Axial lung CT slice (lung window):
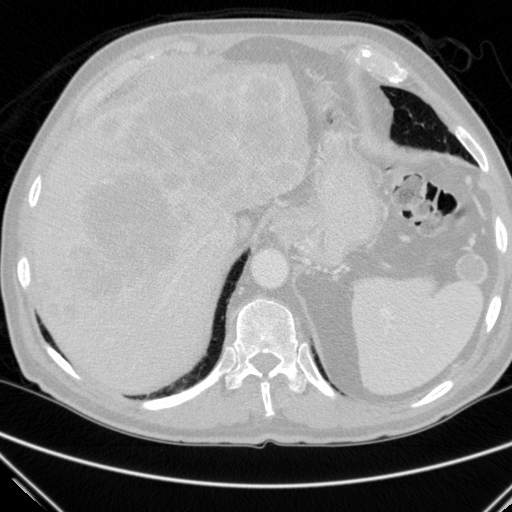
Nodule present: no